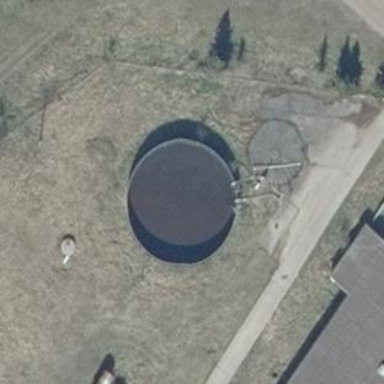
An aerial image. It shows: Storage tank that is man-made.